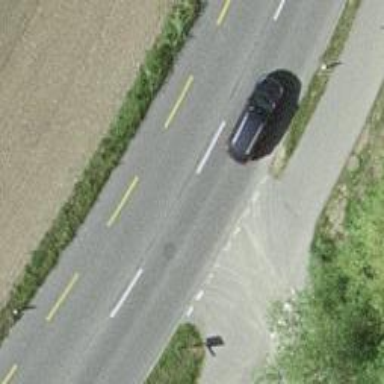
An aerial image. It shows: Secondary road with asphalt surface. It has designated cycle lane on the left side.